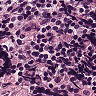
Metastatic tissue present: no